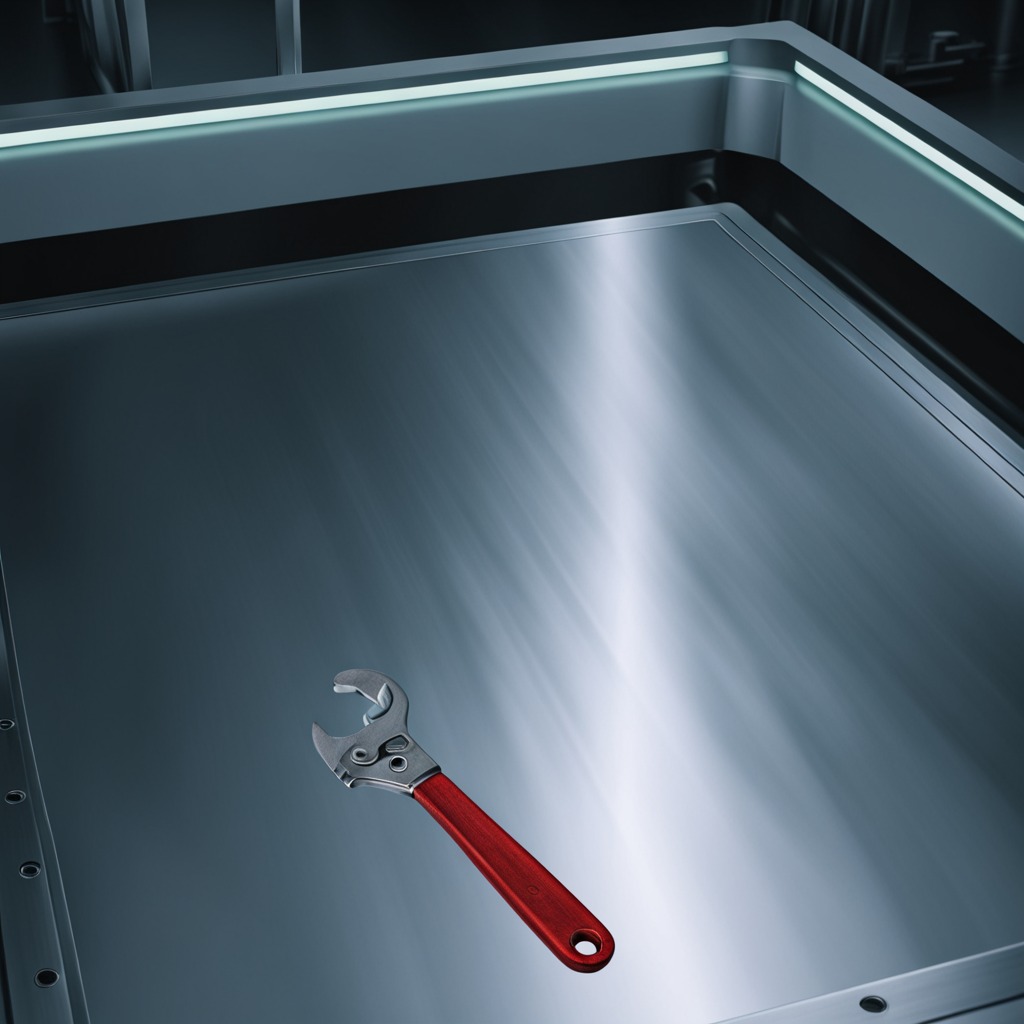
An wrench is lying on a metal table in a machine shop under fluorescent lights.